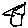
Label: house